五年级 · 立体几何学
计算下面图形的体积。

(1)

(2)

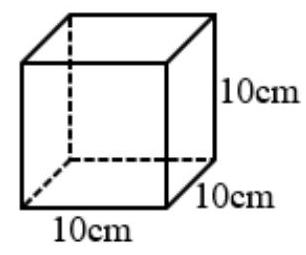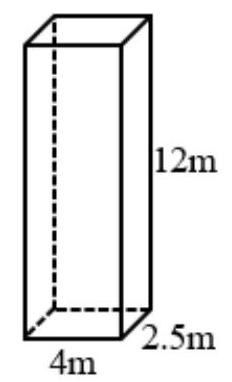
答案: 解(1) $1000 \mathrm{~cm}^{3}$;

(2) $120 \mathrm{~m}^{3}$

【分析】正方体体积 $=$ 棱长 $\times$ 棱长 $\times$ 棱长, 长方体体积 $=$ 长 $\times$ 宽 $\times$ 高, 将数据代入公式, 求出图形的体积即可。

【详解】(1) $10 \times 10 \times 10=1000\left(\mathrm{~cm}^{3}\right)$

(2) $4 \times 2.5 \times 12=120\left(\mathrm{~m}^{3}\right)$